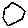
Label: hexagon